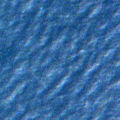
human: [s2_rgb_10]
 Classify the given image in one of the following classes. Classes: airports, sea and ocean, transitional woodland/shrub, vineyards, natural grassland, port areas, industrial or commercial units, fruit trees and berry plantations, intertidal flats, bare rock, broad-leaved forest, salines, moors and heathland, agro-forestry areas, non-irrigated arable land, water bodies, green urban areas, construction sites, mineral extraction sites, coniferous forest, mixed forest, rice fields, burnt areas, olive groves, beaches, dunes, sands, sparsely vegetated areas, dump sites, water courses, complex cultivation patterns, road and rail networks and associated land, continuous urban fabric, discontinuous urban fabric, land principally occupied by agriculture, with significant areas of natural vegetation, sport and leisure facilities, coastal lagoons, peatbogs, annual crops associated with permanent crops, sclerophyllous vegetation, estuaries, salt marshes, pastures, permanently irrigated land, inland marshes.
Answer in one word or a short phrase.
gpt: sea and ocean